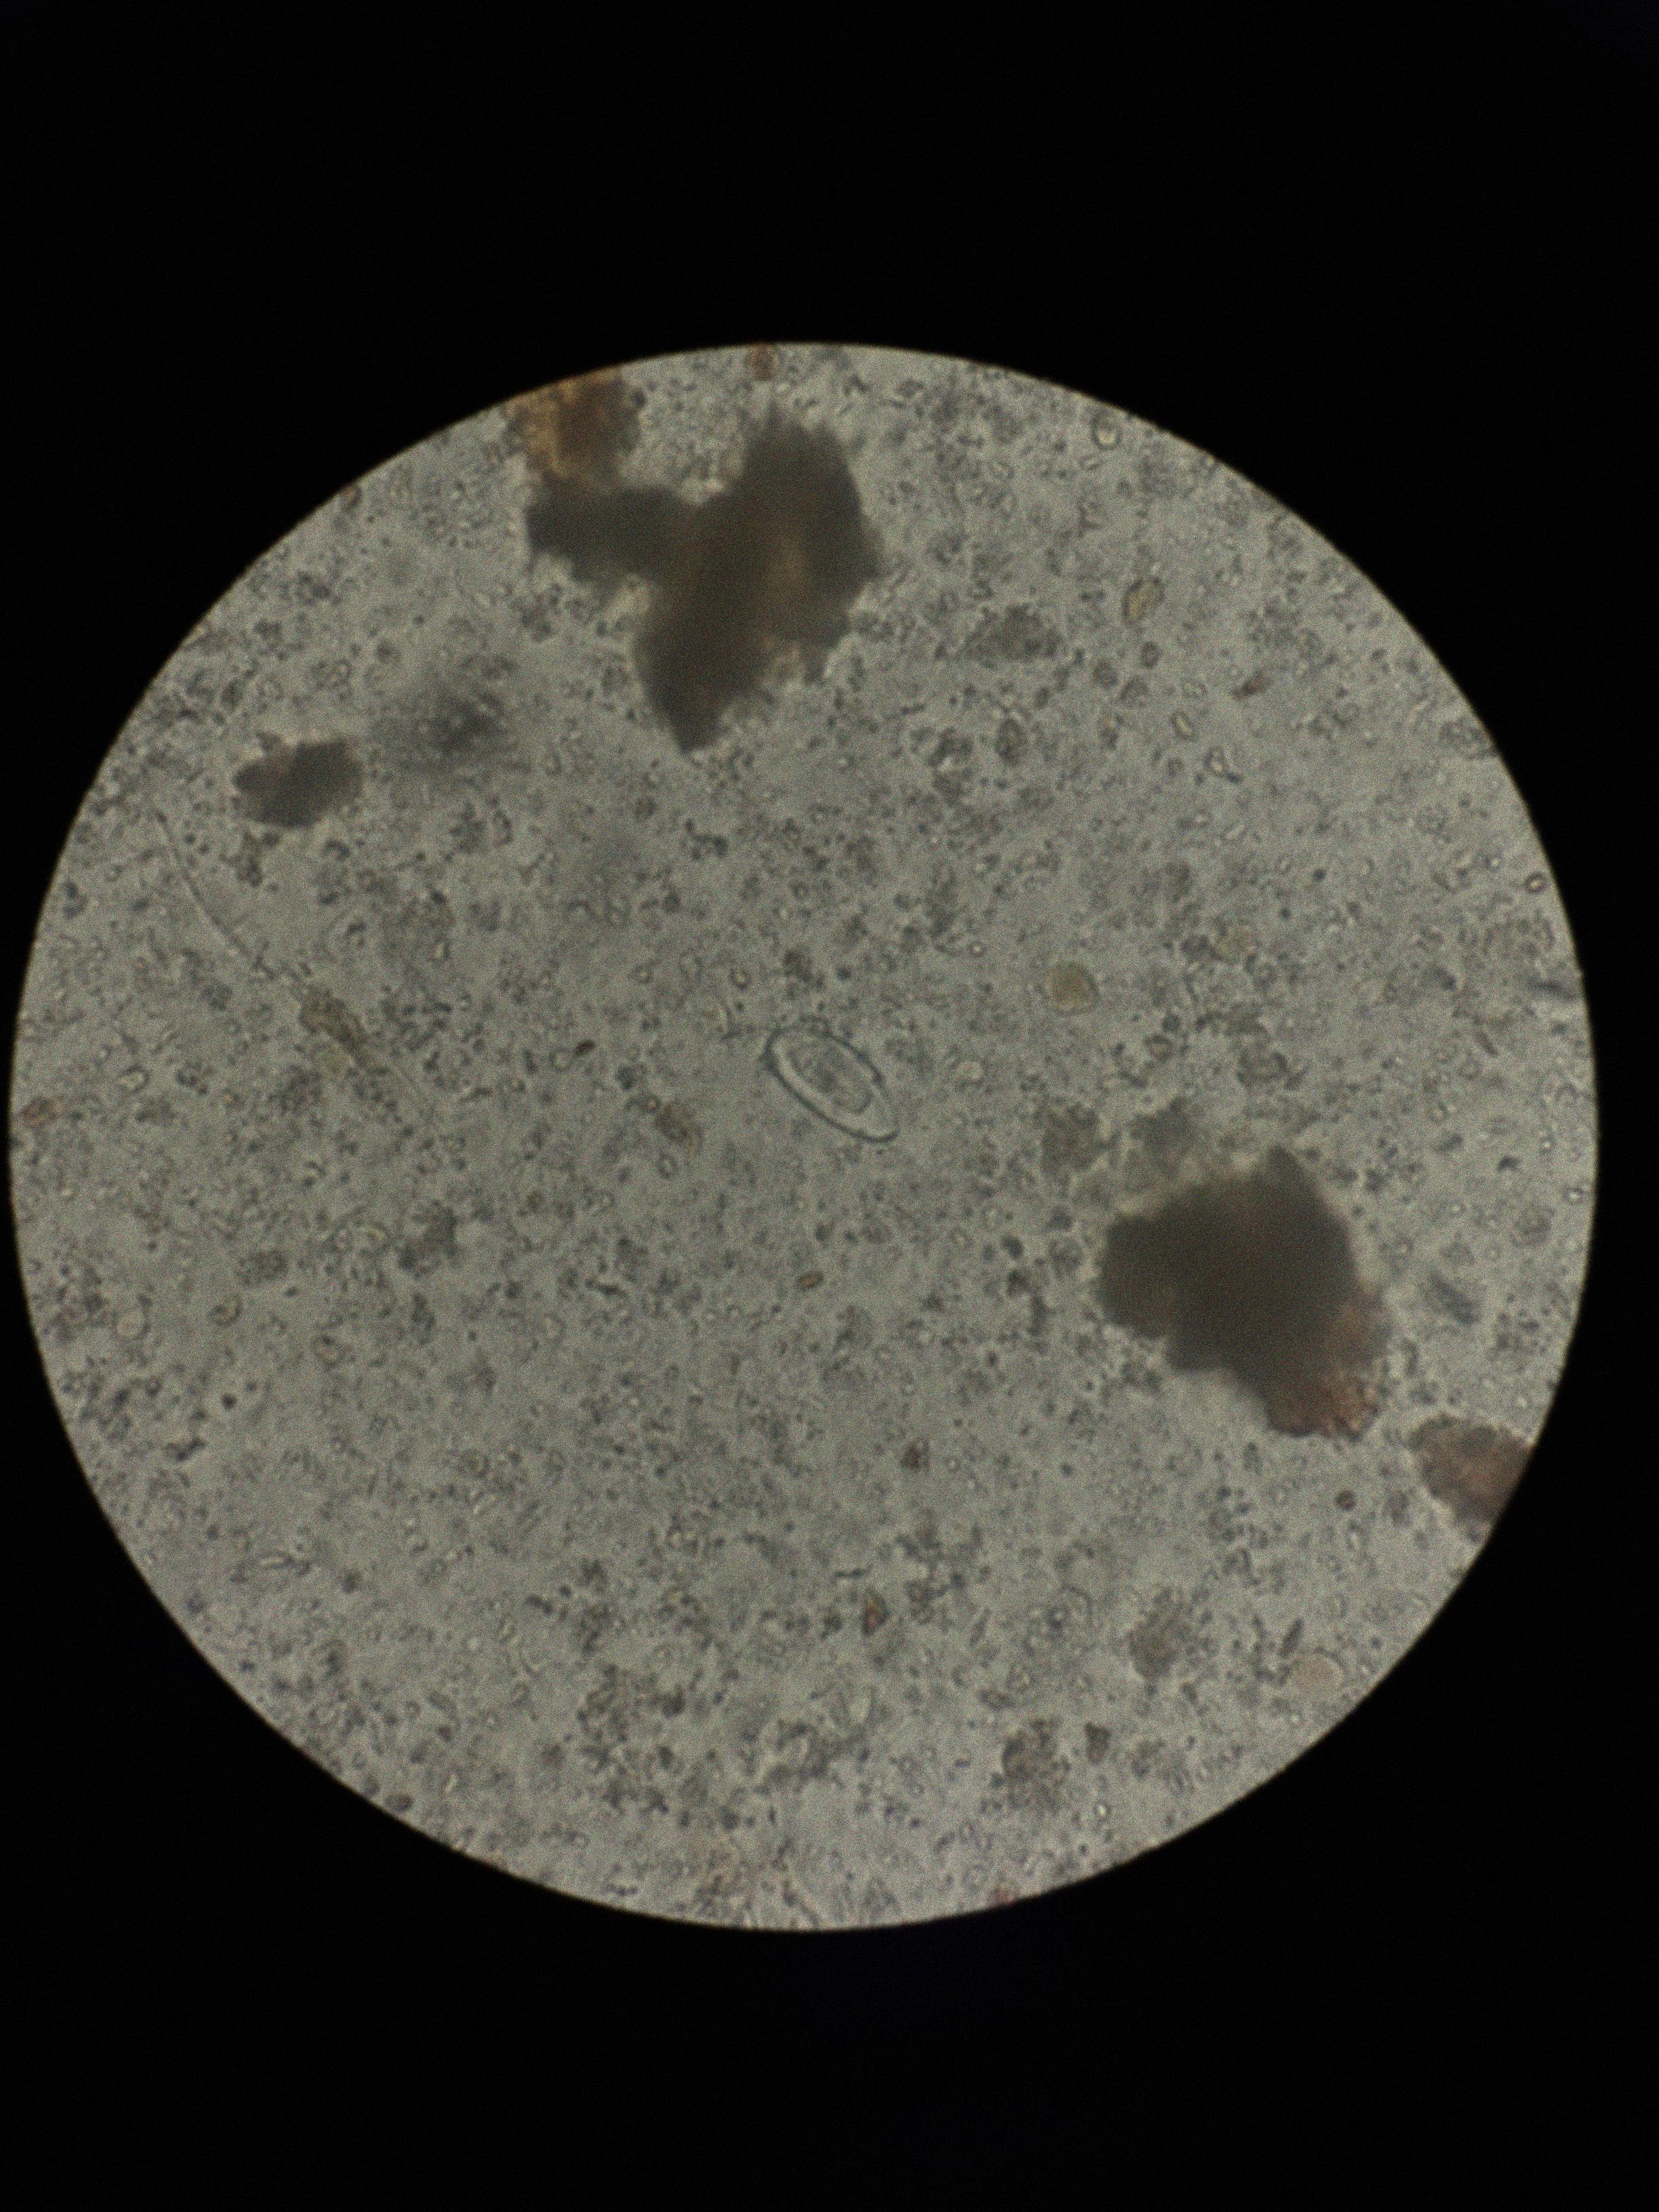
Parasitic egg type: Enterobius vermicularis